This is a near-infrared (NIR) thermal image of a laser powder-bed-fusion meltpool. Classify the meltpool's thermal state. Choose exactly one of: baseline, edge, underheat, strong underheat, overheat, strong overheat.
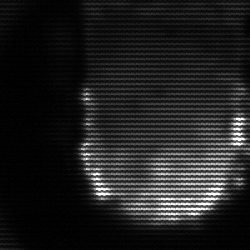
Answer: baseline